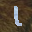
Label: 1